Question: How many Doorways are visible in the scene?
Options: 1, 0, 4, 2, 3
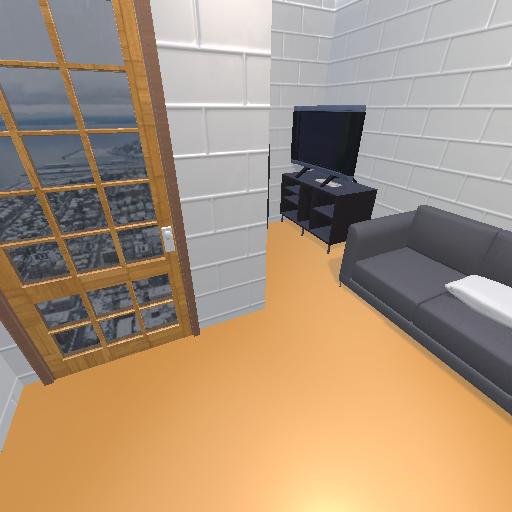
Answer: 1